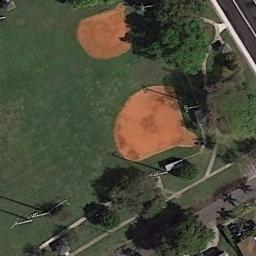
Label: baseball_diamond